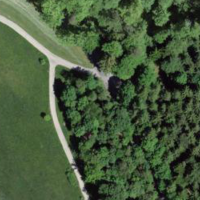
EUNIS habitat code: 24
Species observed at this site:
Cirsium arvense